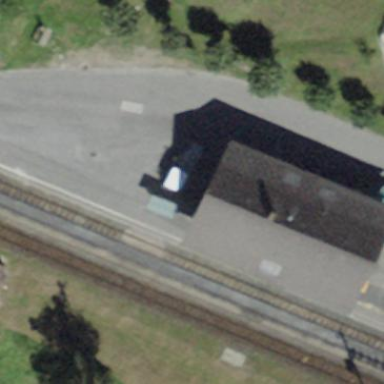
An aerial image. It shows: Train station building.